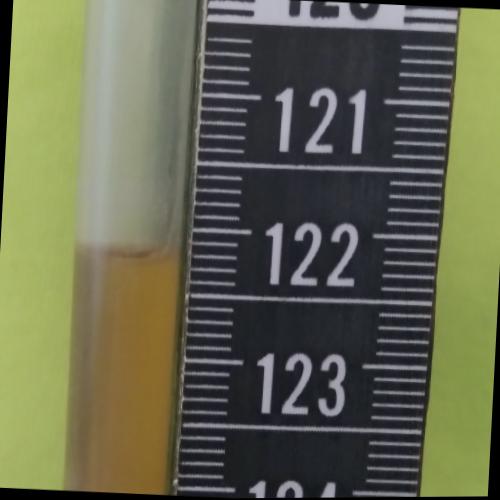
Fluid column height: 122.2 cm